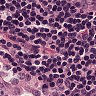
Metastatic tissue present: no